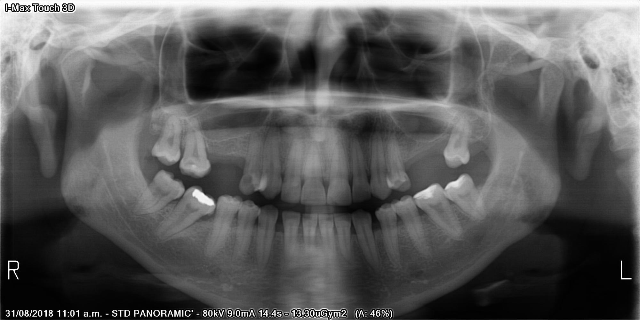
adult